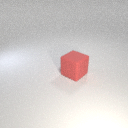
large red rubber cube